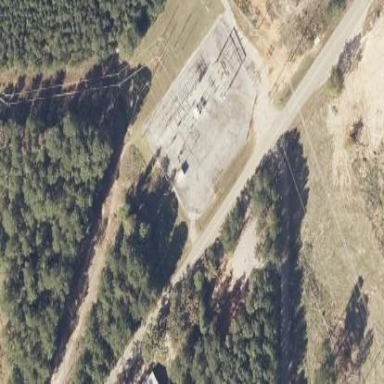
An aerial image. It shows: There is distribution substation enclosed by fence.